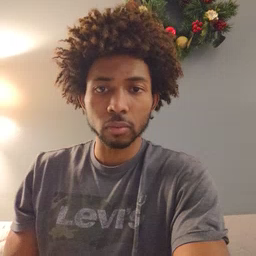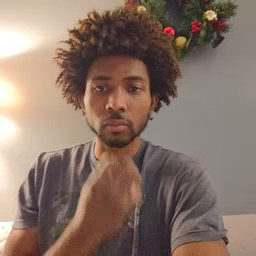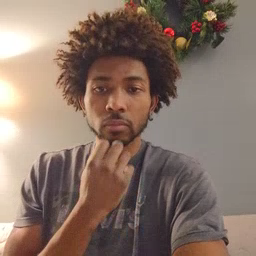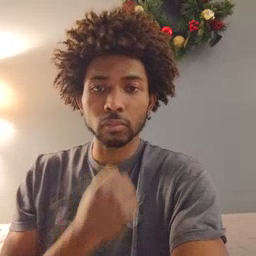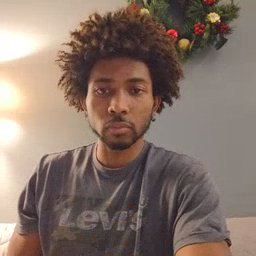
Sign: underwear